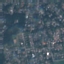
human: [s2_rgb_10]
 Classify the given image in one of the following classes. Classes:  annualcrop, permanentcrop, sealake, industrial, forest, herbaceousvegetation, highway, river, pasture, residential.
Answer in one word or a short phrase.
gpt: Residential